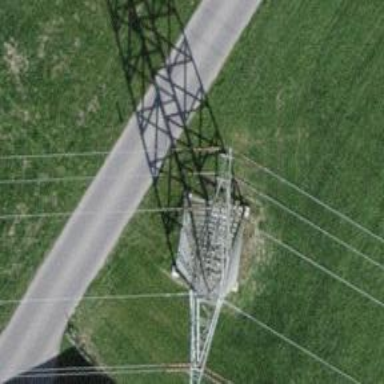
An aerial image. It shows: Lattice structure tower used for power distribution.